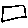
Label: square